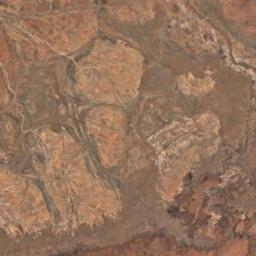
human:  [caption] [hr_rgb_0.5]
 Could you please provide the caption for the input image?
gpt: The desert is on the hill full of yellow sand .

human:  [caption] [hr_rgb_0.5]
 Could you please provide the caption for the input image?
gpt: The desert has deep yellow sand and gray sand and the desert terrain is rugged .

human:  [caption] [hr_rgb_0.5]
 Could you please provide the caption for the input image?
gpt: It is a large piece of yellow desert with many sand dunes and the brown bare ground .

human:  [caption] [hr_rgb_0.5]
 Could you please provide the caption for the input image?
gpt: There are parallel lines in this desert .

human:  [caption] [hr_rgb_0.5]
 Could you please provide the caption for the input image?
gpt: A desert covered with brown bare land .